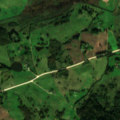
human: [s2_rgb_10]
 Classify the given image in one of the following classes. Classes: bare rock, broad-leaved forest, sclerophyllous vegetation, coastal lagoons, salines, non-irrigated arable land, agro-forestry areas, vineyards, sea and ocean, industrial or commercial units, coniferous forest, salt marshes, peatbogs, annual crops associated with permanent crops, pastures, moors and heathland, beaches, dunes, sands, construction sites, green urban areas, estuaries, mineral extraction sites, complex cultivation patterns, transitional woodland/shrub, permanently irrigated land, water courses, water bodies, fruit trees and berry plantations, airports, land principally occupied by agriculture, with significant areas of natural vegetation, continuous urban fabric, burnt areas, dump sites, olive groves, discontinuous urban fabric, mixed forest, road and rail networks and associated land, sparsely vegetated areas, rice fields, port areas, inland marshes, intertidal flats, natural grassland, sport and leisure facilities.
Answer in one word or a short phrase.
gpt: pastures, complex cultivation patterns, land principally occupied by agriculture, with significant areas of natural vegetation, mixed forest